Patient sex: M
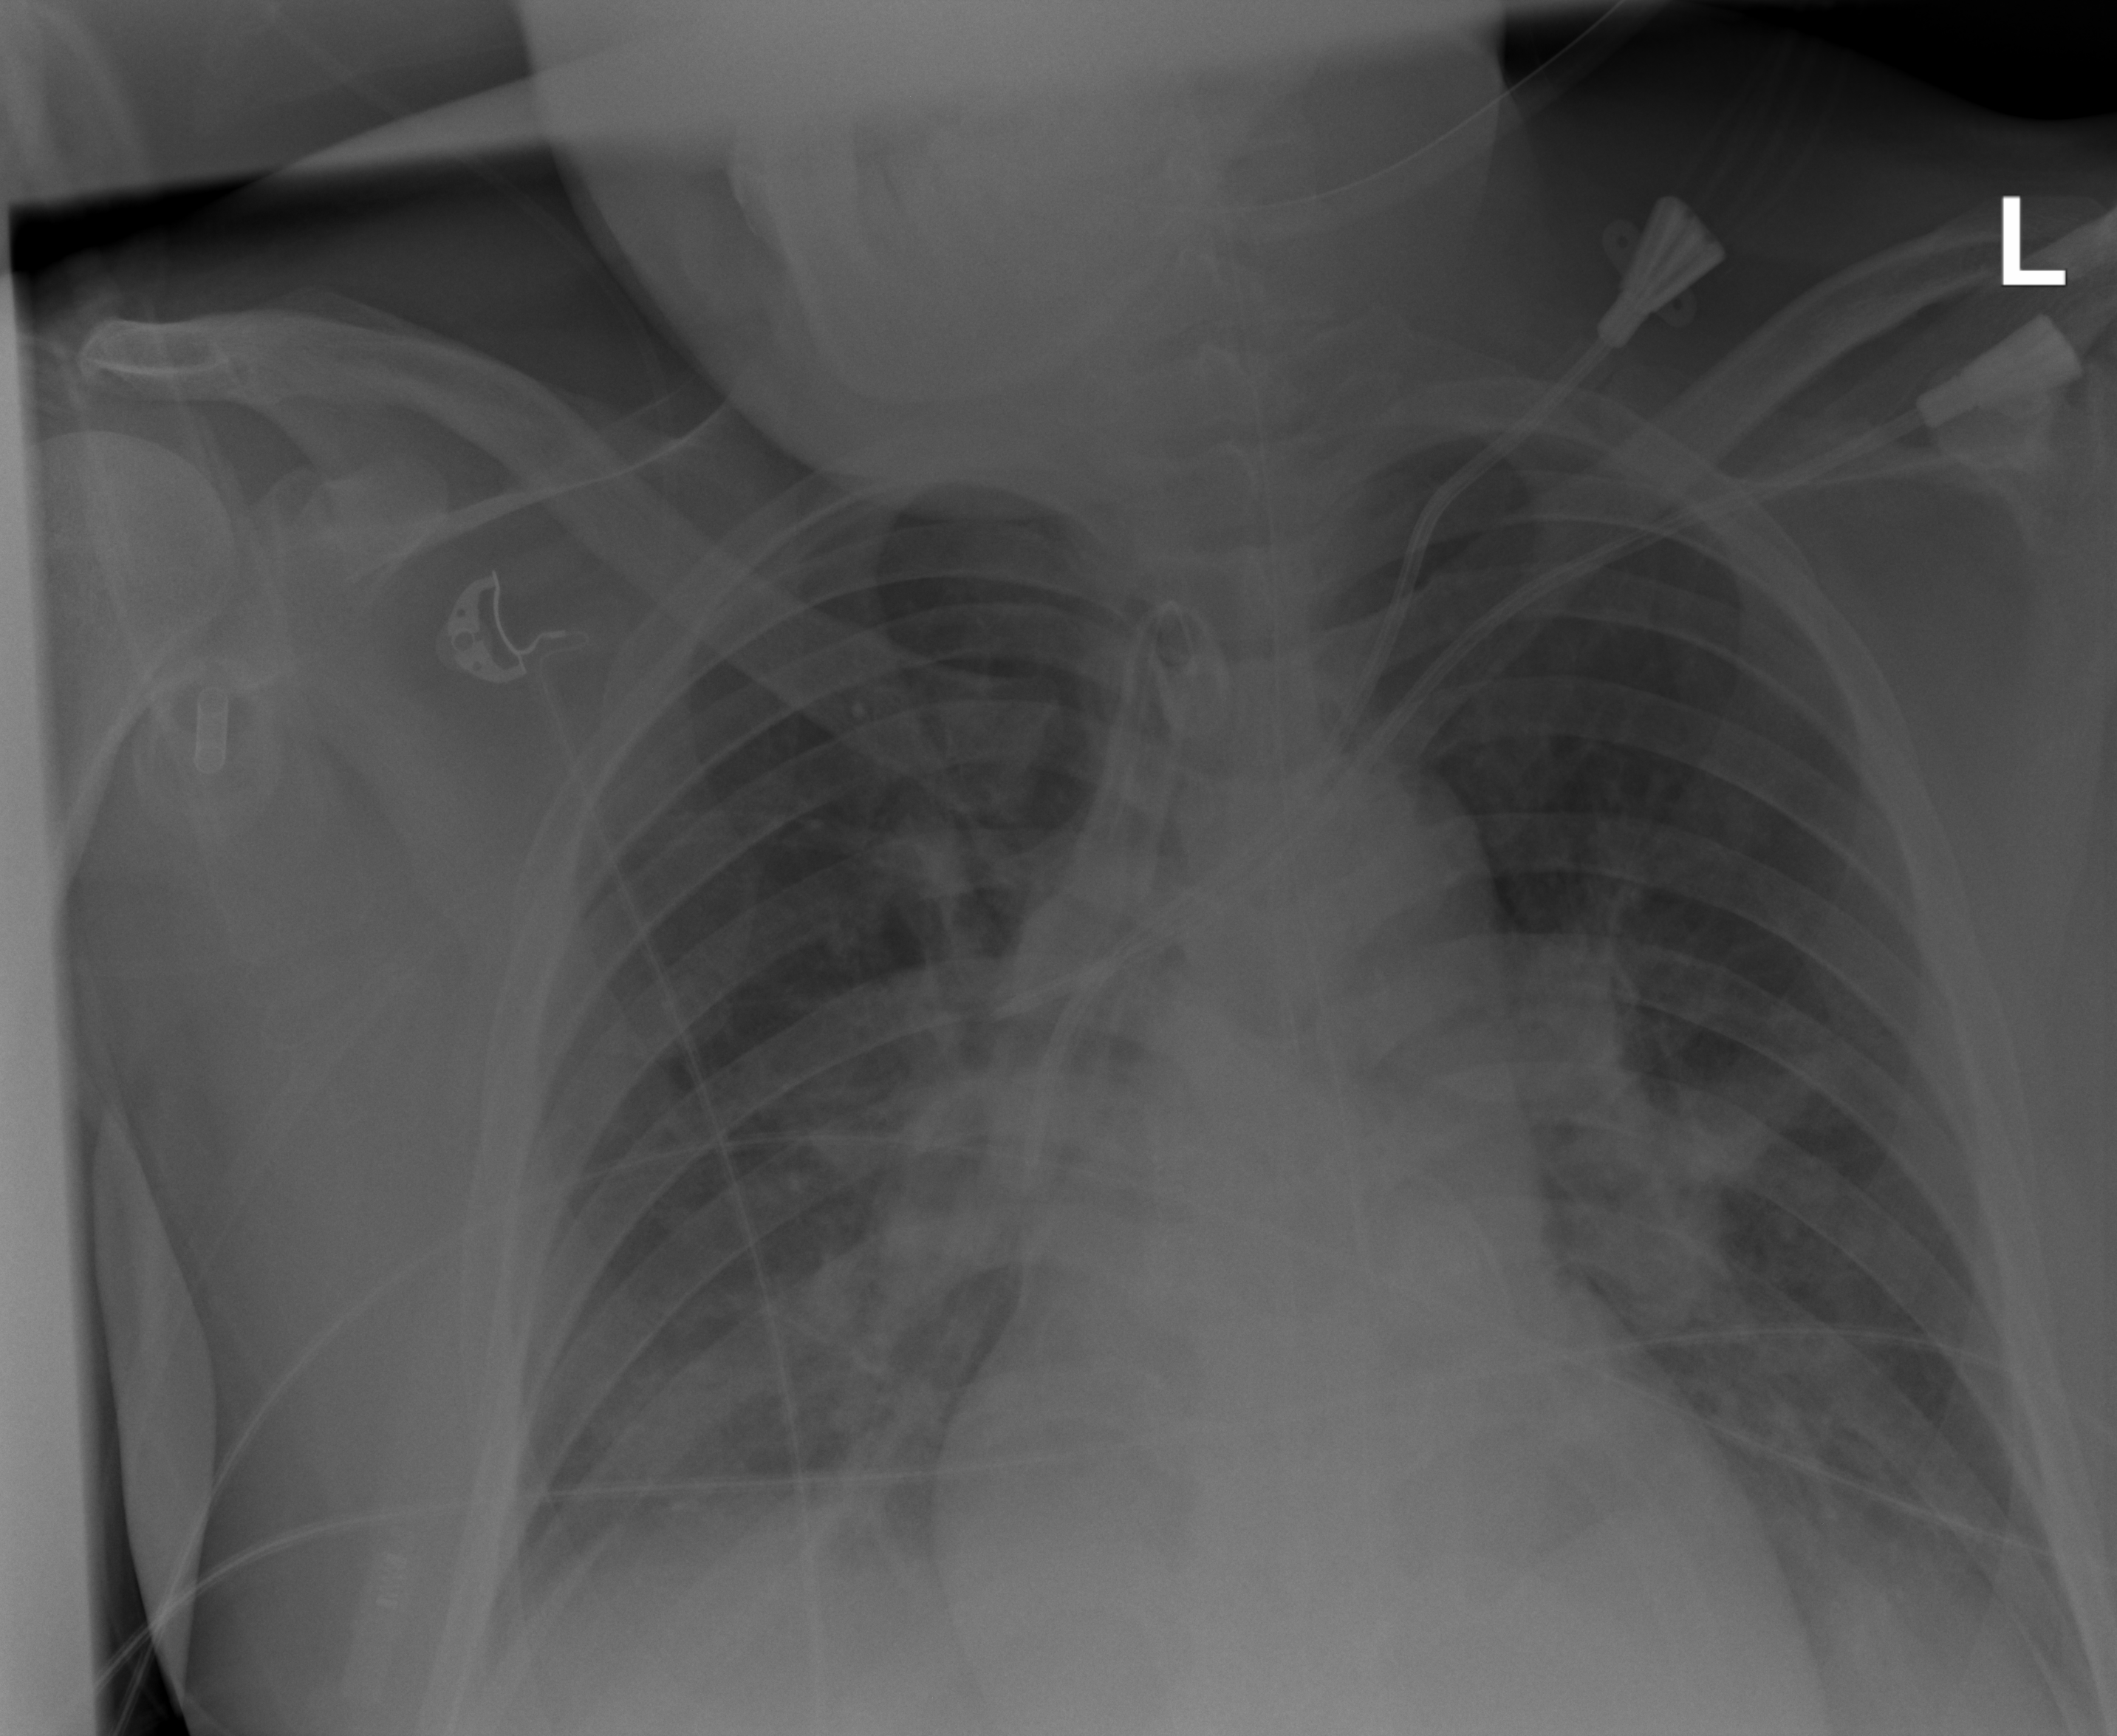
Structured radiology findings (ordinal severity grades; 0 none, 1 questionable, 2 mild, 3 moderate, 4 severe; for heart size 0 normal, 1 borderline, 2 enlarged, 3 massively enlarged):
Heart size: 0
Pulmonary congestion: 2
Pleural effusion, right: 2
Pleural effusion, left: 0
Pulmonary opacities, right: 2
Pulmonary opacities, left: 2
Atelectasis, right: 2
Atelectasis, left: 2